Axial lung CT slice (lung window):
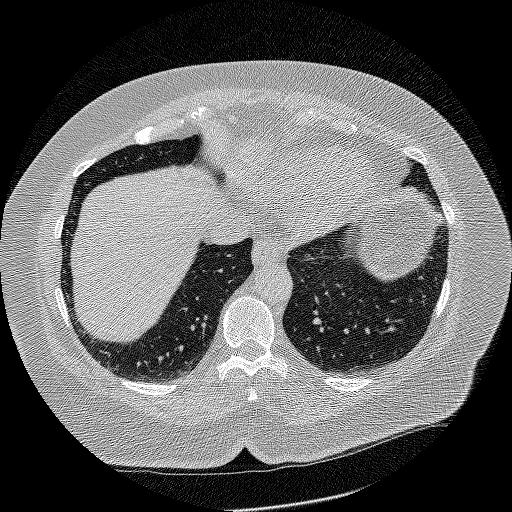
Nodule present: no